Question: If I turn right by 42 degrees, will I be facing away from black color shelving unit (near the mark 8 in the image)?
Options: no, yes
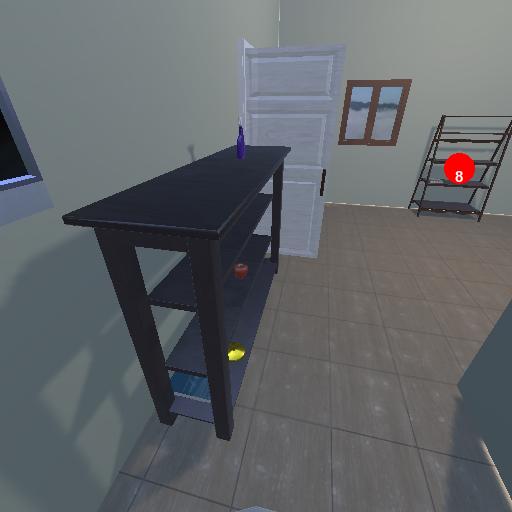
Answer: no